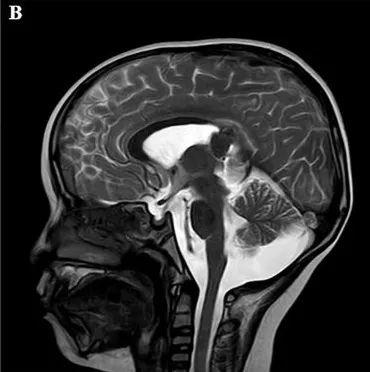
Imaging results in the intracranial lesion tissue. The results of MRI showed the lateral ventricle expansion, with abnormal signal mass shadow (size about 3.3x3.1x3.5cm) in the lateral ventricle. Sagittal position.
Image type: radiology (mri)